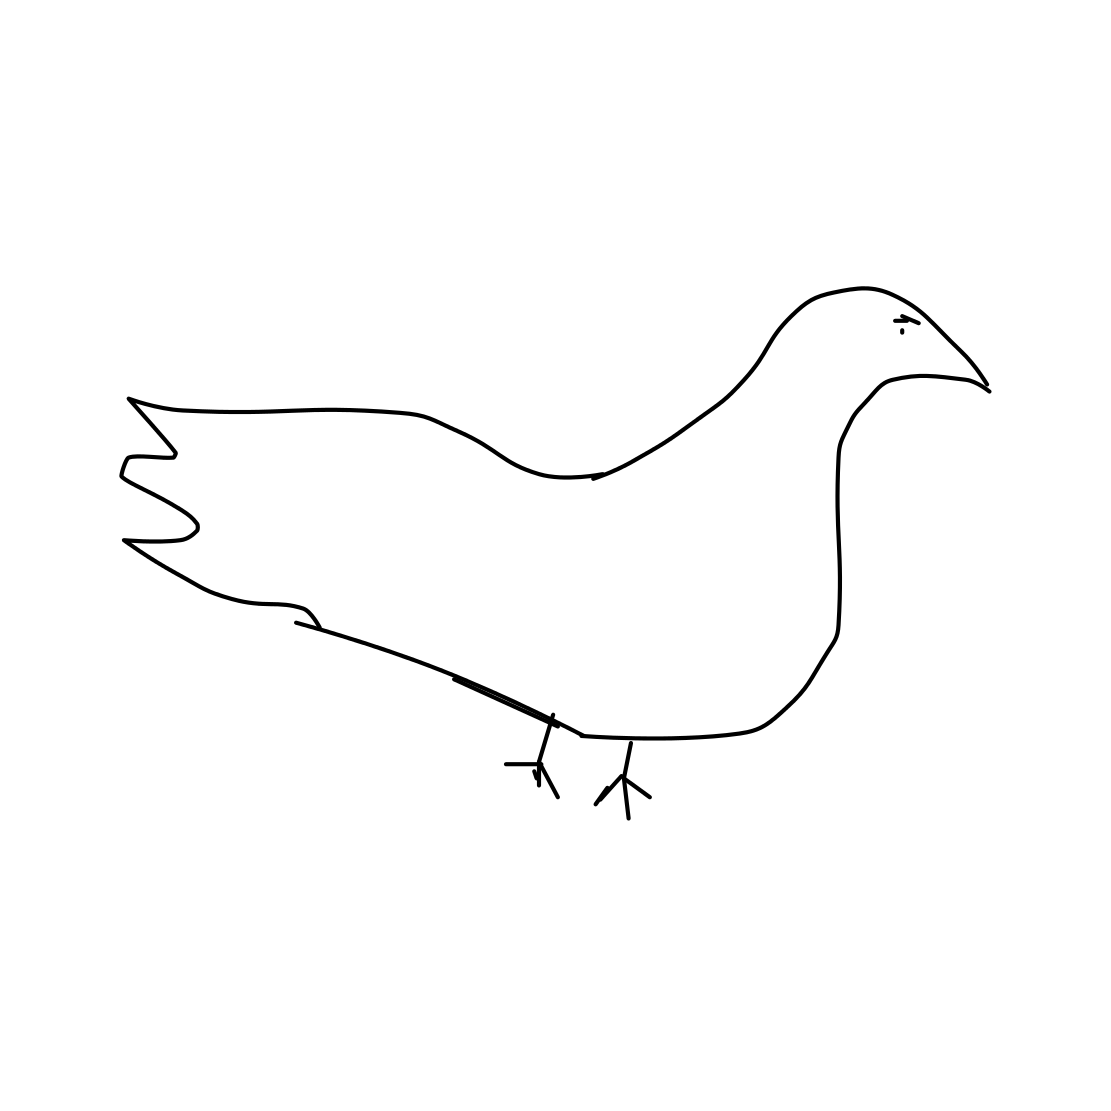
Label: pigeon